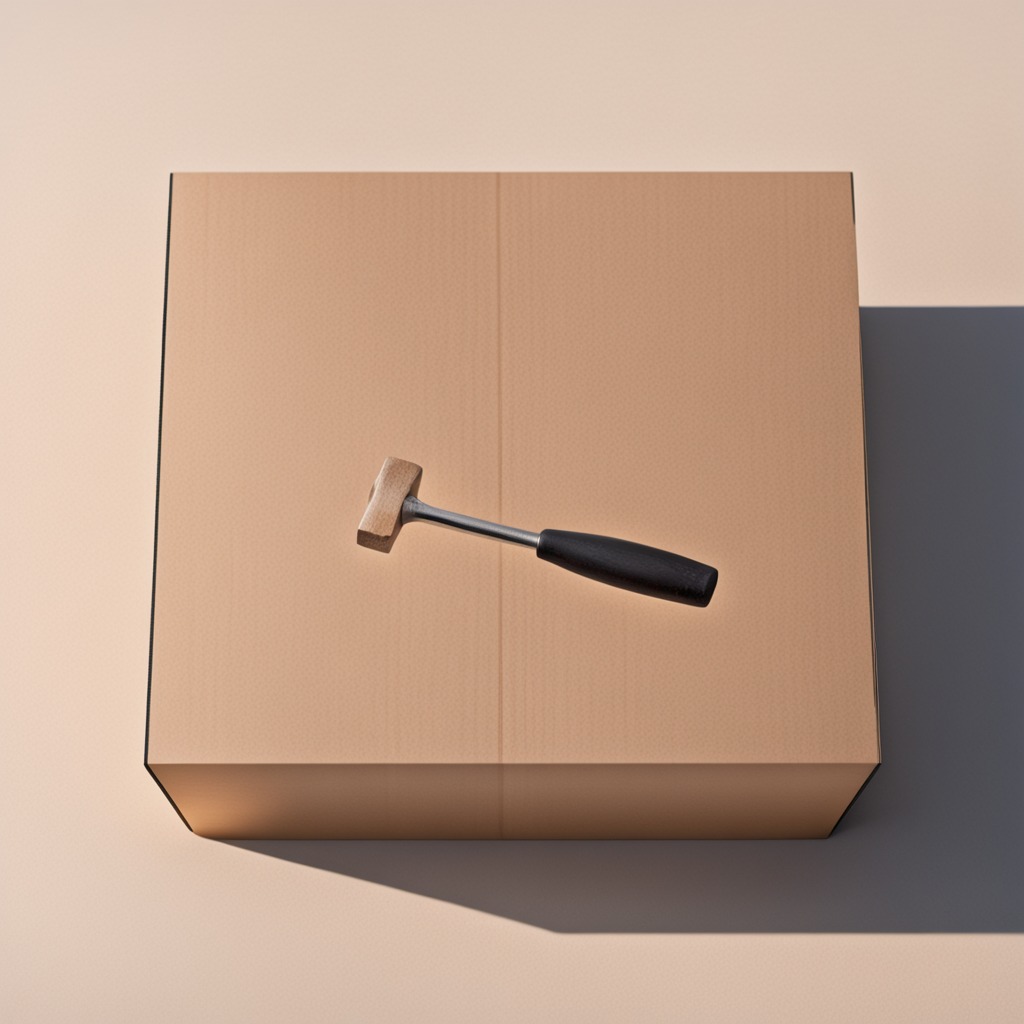
A hammer lying on the cardboard box surface.